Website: macys
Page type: payment
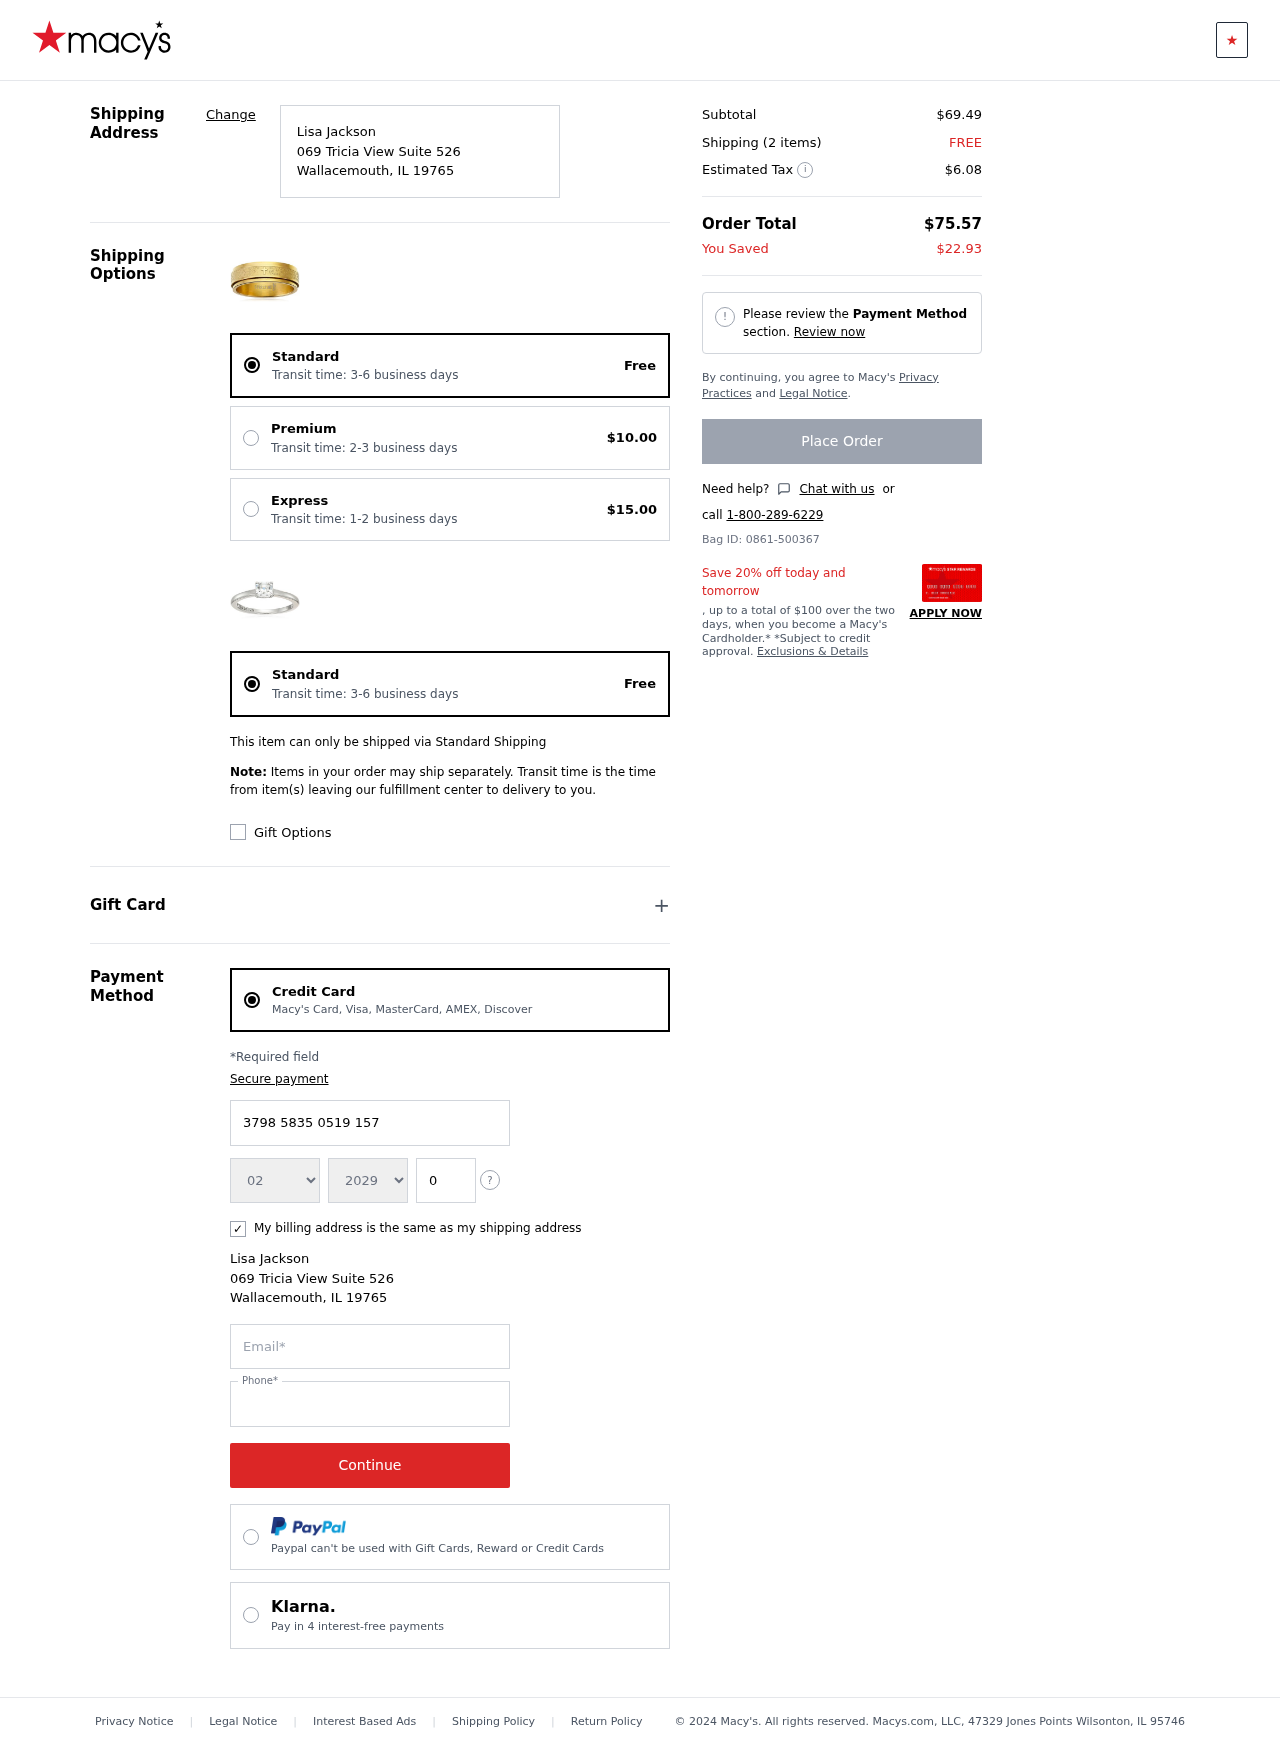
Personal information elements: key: PII_CARD_CVV
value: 0495
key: PII_CARD_EXPIRY_MONTH
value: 02
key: PII_CARD_EXPIRY_YEAR
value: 29
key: PII_CARD_NUMBER
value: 3798 5835 0519 157
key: PII_CITY
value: Wallacemouth
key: PII_EMAIL
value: ljackson@gmail.com
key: PII_FULLNAME
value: Lisa Jackson
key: PII_PHONE
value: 2047251061
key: PII_POSTCODE
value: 19765
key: PII_STATE_ABBR
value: IL
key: PII_STREET
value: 069 Tricia View Suite 526
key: PII_FULLNAME2
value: Lisa Jackson
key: PII_CITY2
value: Wallacemouth
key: PII_STATE_ABBR2
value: IL
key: PII_POSTCODE_FULL
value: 19765
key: PII_POSTCODE_NUMERIC
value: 19765
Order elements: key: ORDER_DELIVERY_DATE
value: Transit time: 3-6 business days
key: ORDER_SHIPPING_STANDARD
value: Free
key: ORDER_SHIPPING_PREMIUM
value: $10.00
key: ORDER_SHIPPING_EXPRESS
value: $15.00
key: ORDER_DELIVERY_DATE2
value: Transit time: 3-6 business days
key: ORDER_SHIPPING_STANDARD2
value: Free
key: ORDER_SUBTOTAL
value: $69.49
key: ORDER_NUM_ITEMS
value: Shipping (2 items)
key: ORDER_SHIPPING_COST
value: FREE
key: ORDER_TAX
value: $6.08
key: ORDER_TOTAL
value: $75.57
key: ORDER_SAVINGS
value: $22.93
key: ORDER_ID
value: Bag ID: 0861-500367